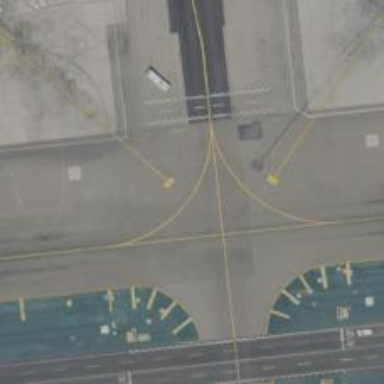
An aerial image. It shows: View of taxiway at the airport.